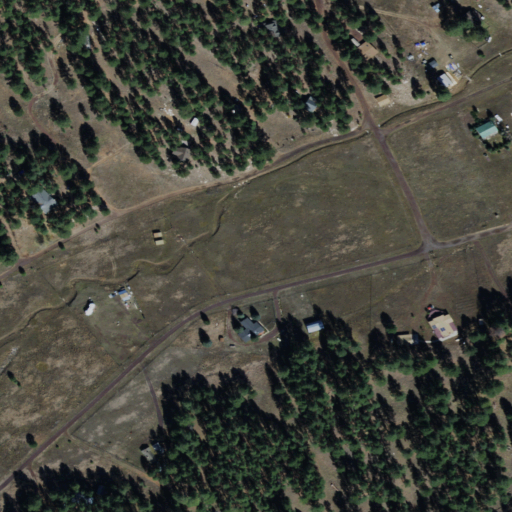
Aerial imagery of plain(s) in Arizona named Elk Park Meadows containing evergreen forest, open development, and shrub